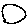
Label: circle